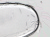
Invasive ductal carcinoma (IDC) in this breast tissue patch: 0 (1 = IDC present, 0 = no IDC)